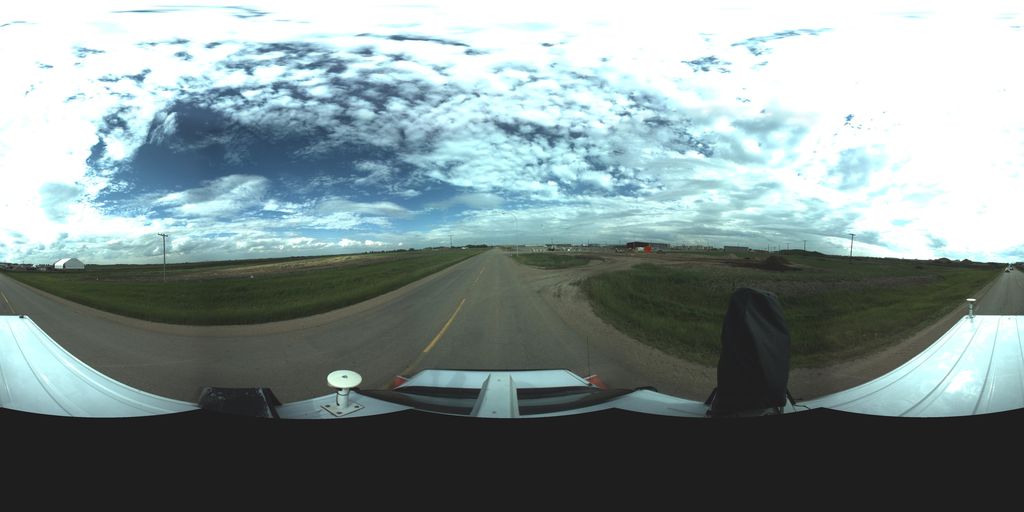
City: saskatoon